Field crop: tomato
Growth stage: 2
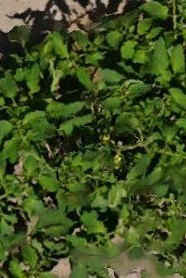
Species: tomato